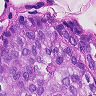
Metastatic tissue present: yes